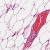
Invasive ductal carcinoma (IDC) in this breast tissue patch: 0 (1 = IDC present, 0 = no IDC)